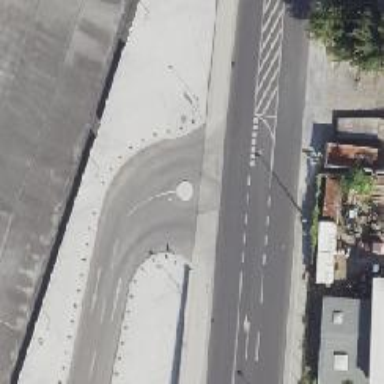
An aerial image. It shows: Service road with asphalt surface and lane markings.